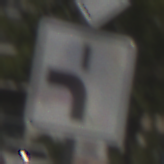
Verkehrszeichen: VerlaufVorfahrtsstrasse5
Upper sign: Vorfahrtsstrasse
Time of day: Midday
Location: Outdoor (Urban)
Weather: Clear
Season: NotSpecified
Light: Natural